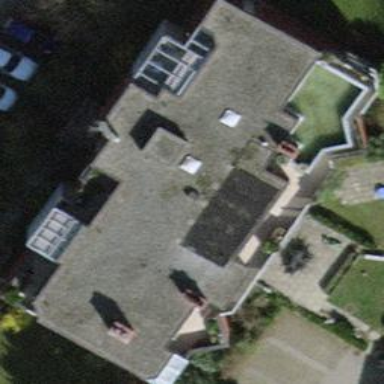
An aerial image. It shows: Flat roofed building.